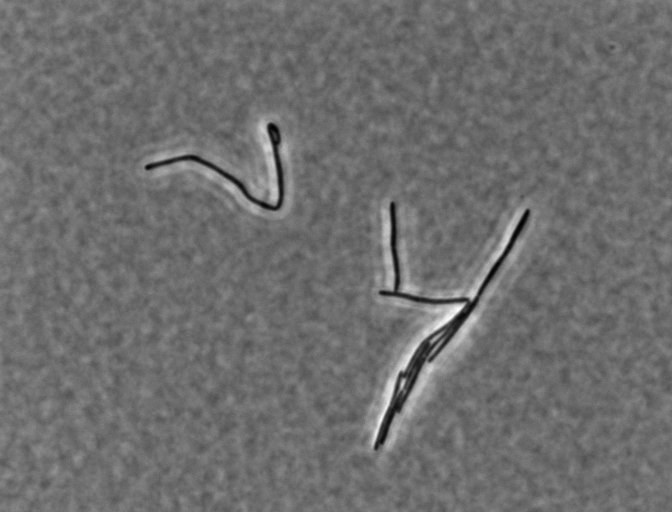
Phase contrast microscopy, 60x objective, 3 h incubation